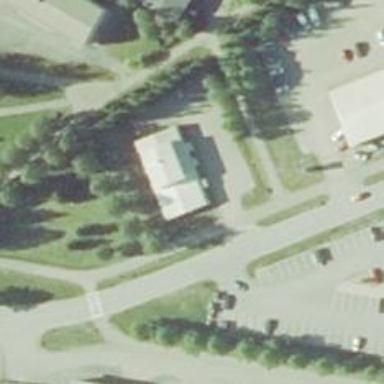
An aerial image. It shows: Fitness center located in leisure land.